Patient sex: M
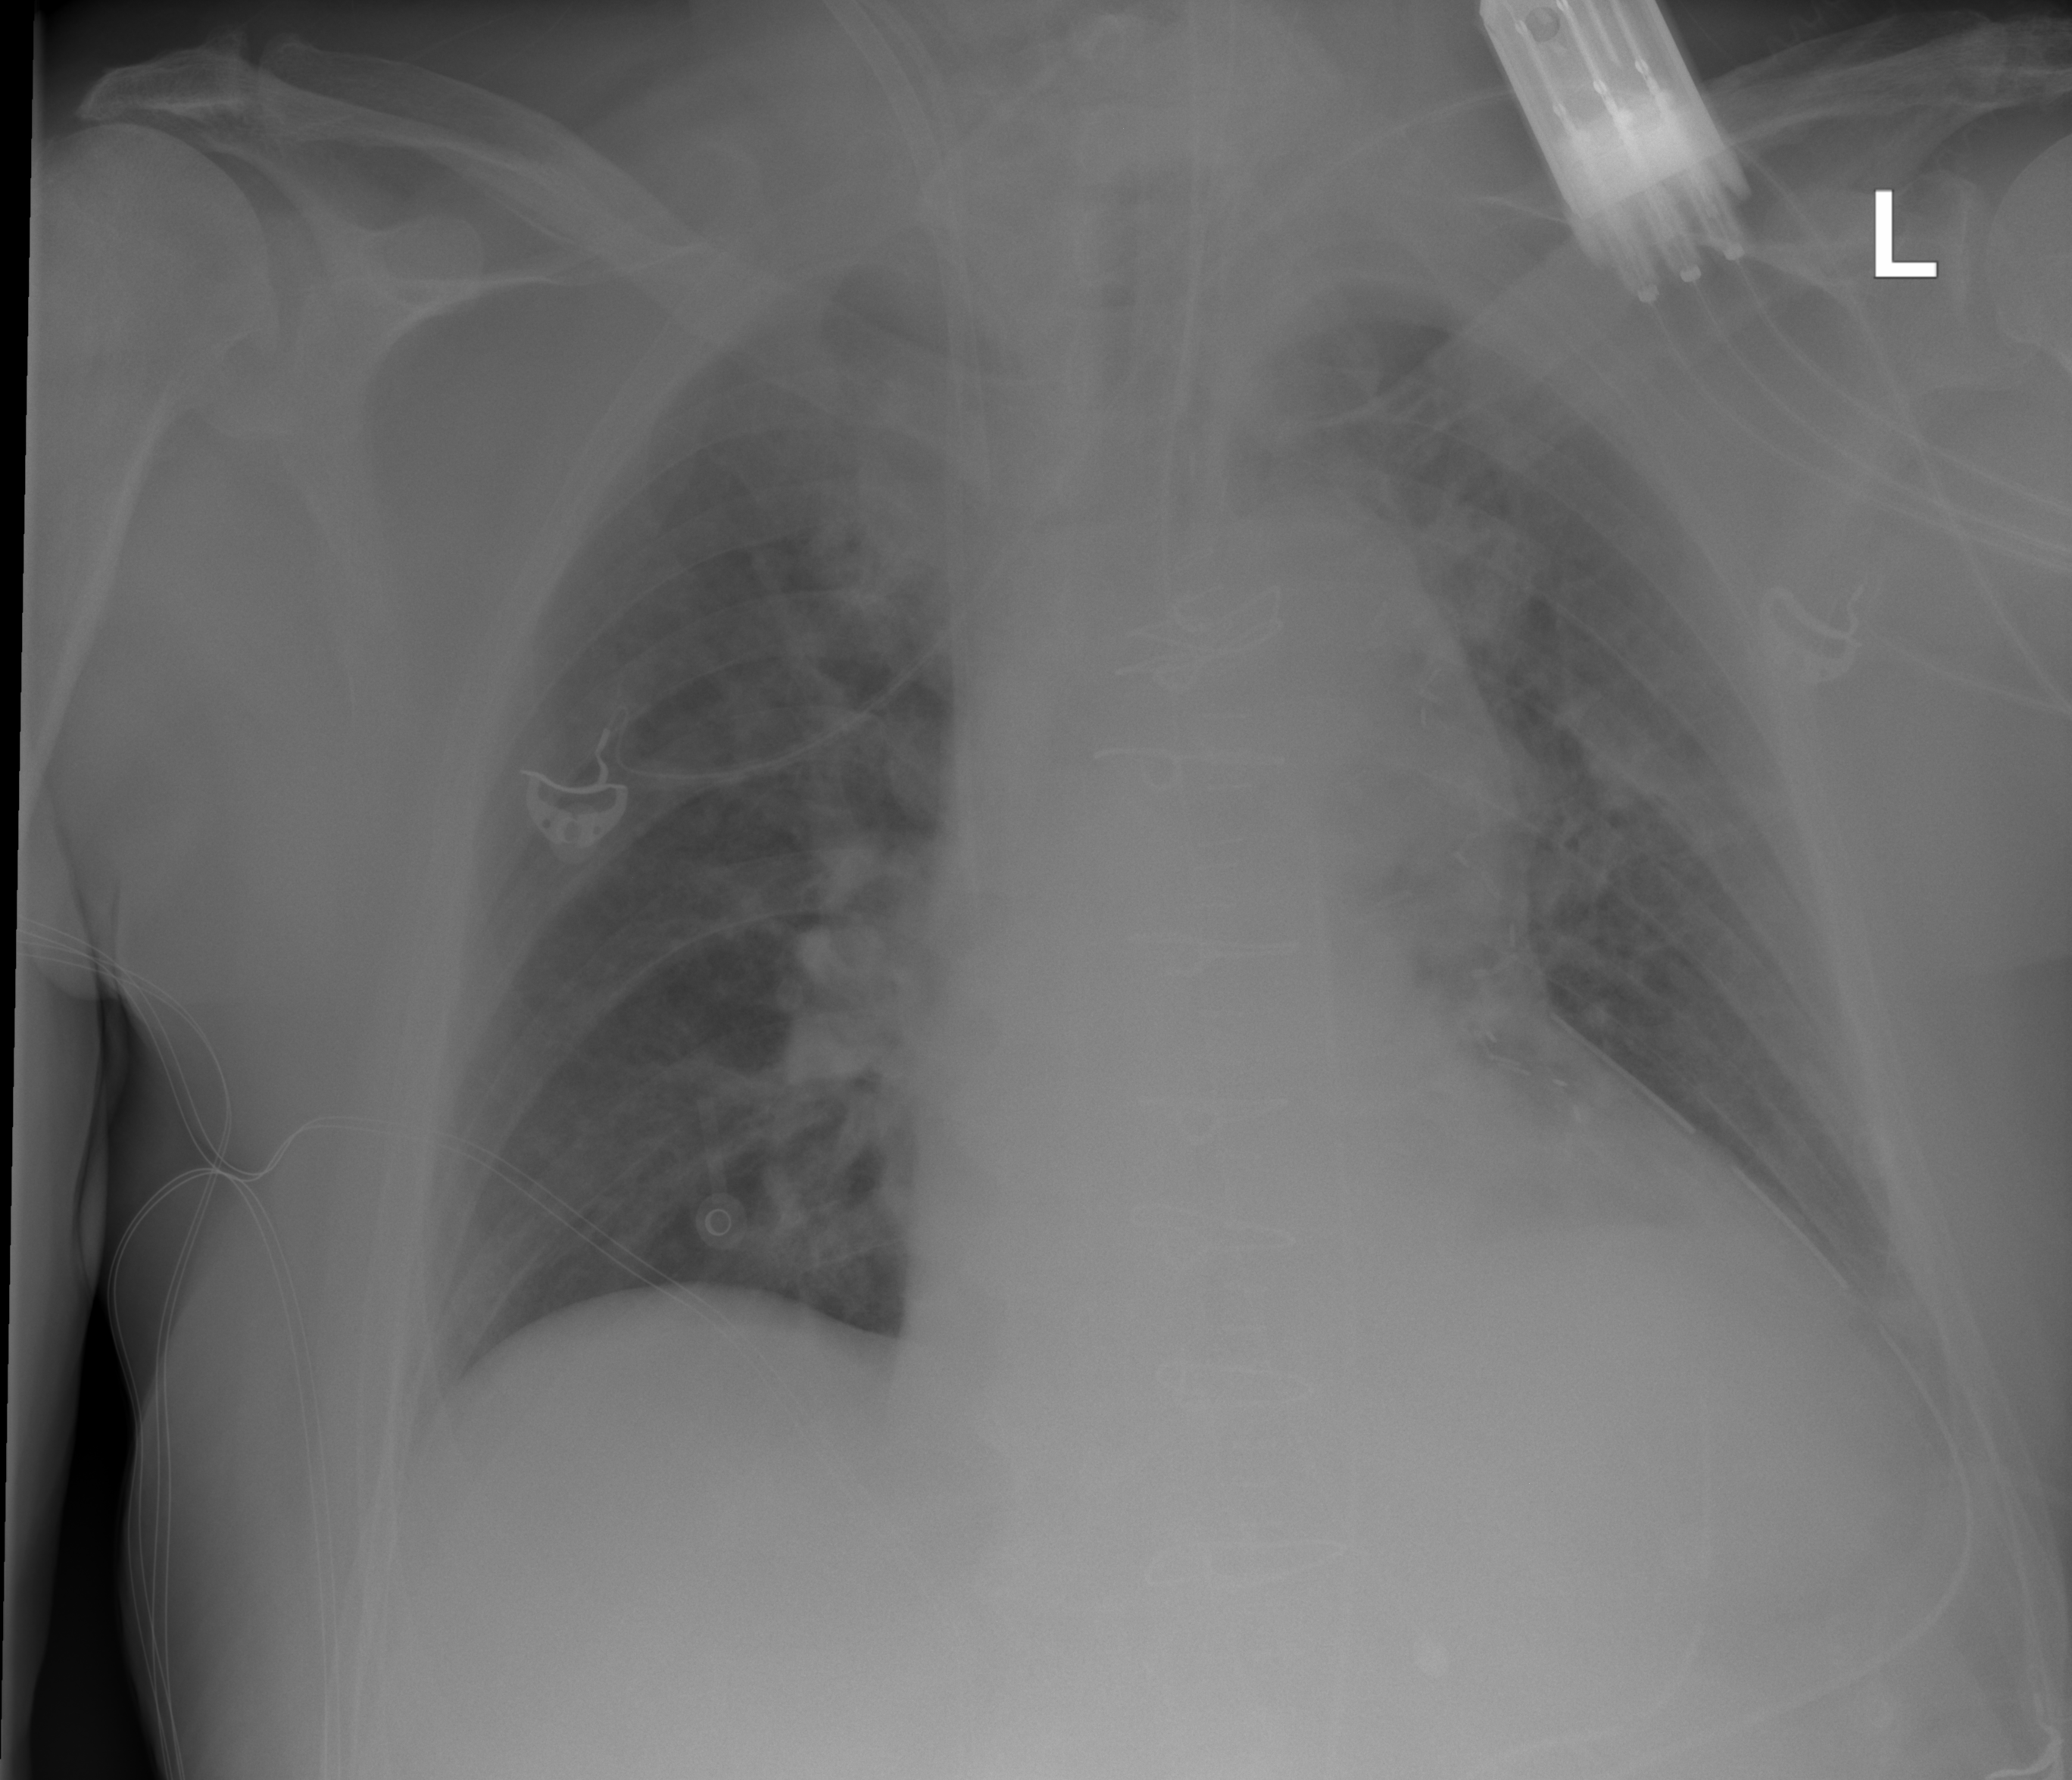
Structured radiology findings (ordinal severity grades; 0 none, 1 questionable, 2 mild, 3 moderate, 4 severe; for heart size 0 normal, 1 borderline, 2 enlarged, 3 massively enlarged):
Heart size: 2
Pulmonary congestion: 2
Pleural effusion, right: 0
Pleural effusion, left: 2
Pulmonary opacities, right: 0
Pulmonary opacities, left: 0
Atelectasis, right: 2
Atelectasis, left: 2